Question: I am using stripe with Laravel cashier. I want to make stripe keys dynamic instead of saving keys in .env file. I saved keys in database and now want to use these keys in cashier. Cashier get these keys from .env but i want to get these from database.

this is laravel/cashier/config/casher.php file where it access keys and i want to set my values there. I can't use eloquent in this file.
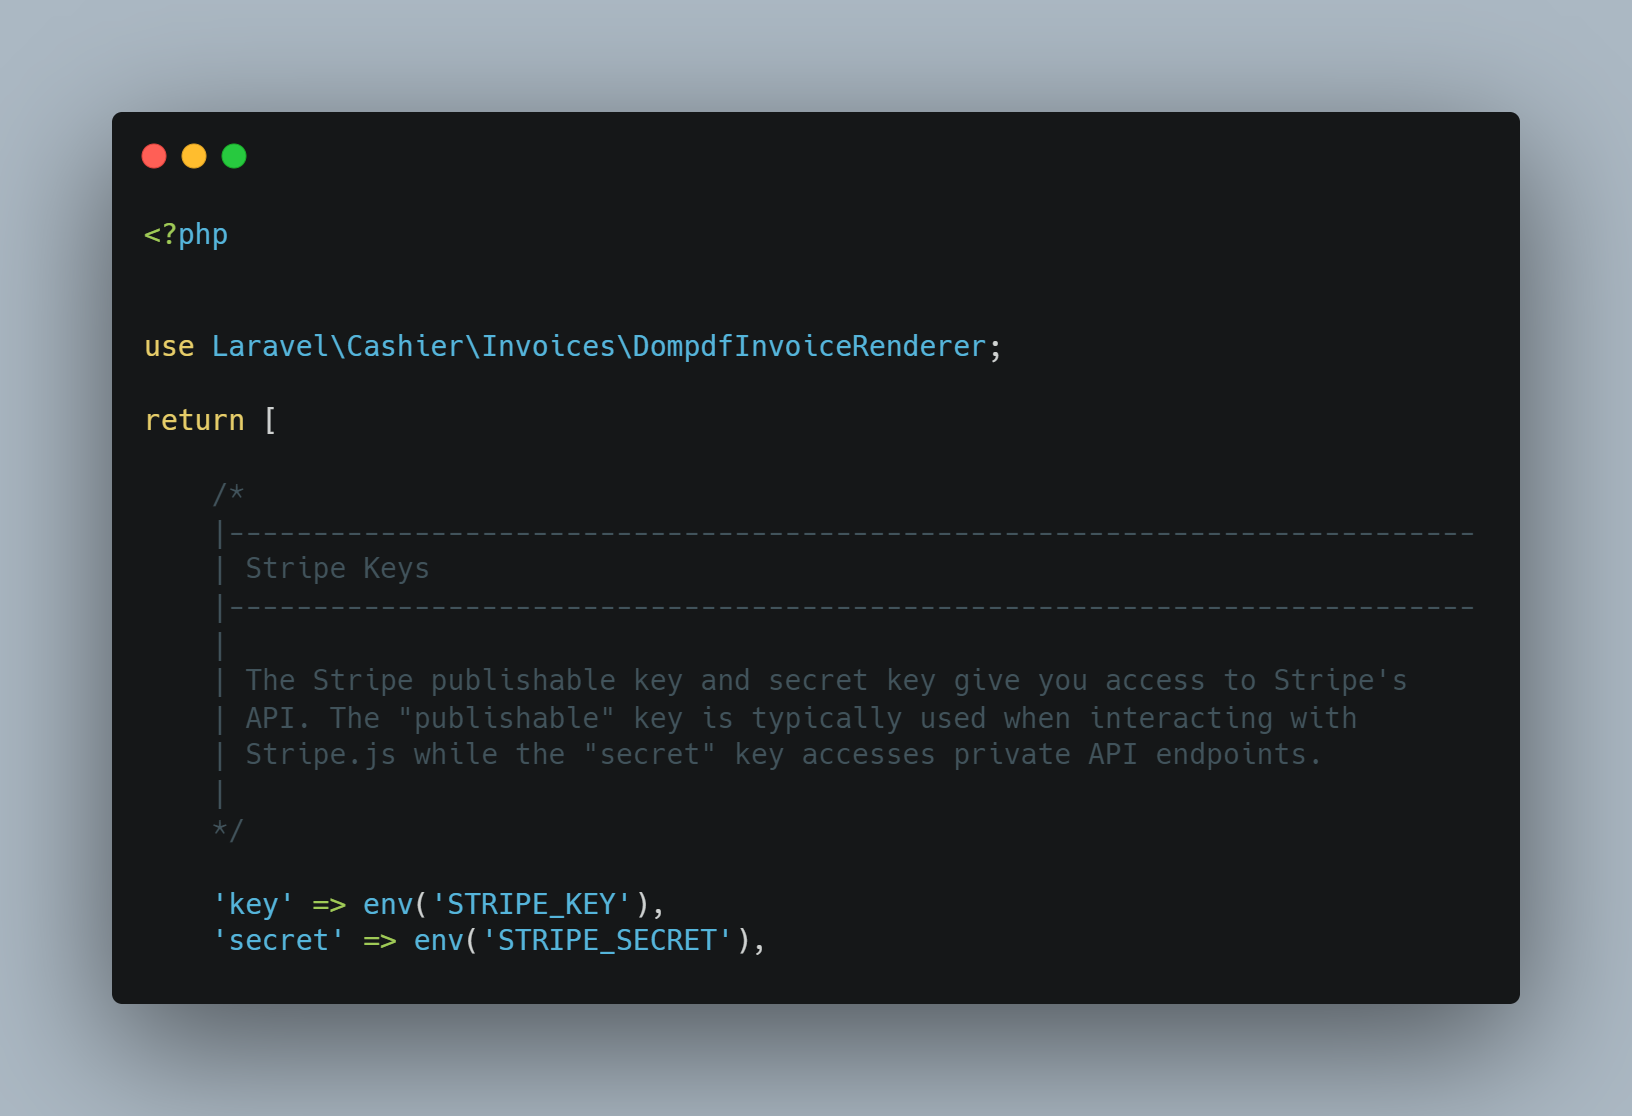
Answer: I updated the stripe keys in the env file with the a function in controller.
'''
protected function updateDotEnv($key, $newValue, $delim='')
{
$path = base_path('.env');
// get old value from current env
$oldValue = env($key);
// was there any change?
if ($oldValue === $newValue) {
return;
}
// rewrite file content with changed data
if (file_exists($path)) {
// replace current value with new value
file_put_contents(
$path, str_replace(
$key.'='.$delim.$oldValue.$delim,
$key.'='.$delim.$newValue.$delim,
file_get_contents($path)
)
);
}
}
'''
$key is new name of variable in env and $newValue is the updated key.